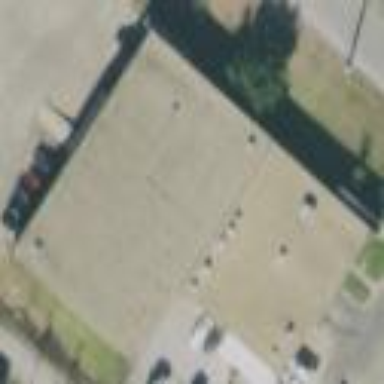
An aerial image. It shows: Warehouse.